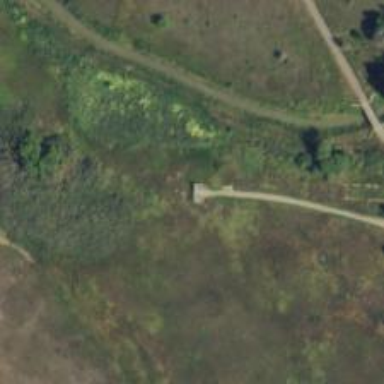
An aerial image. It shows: Bird hide located in leisure land area.